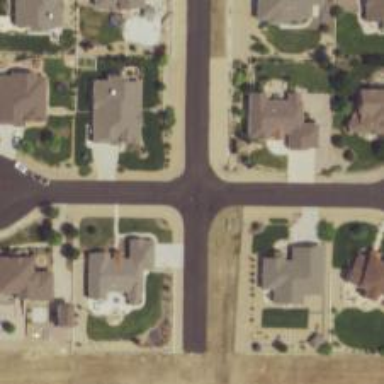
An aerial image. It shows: Smooth asphalt road in residential area.